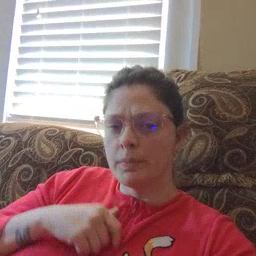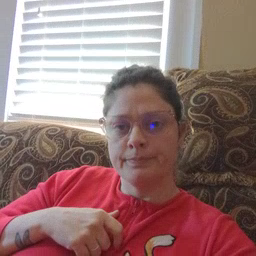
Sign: who